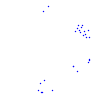
Particle: pion